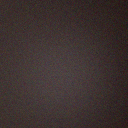
Screen state: off